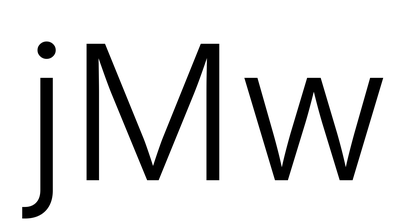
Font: Inter_Light